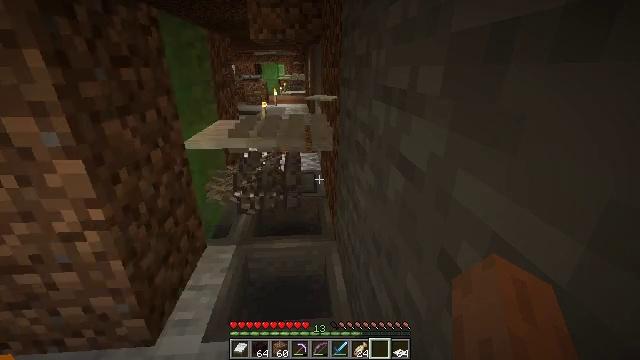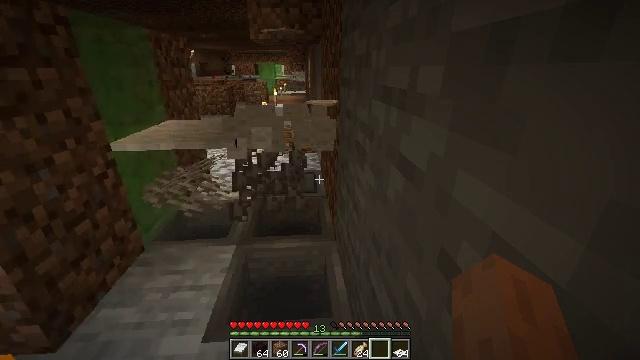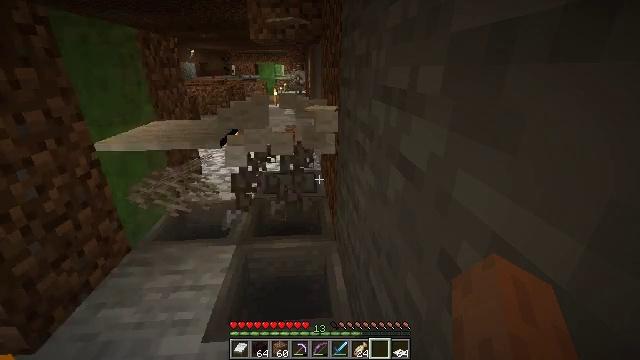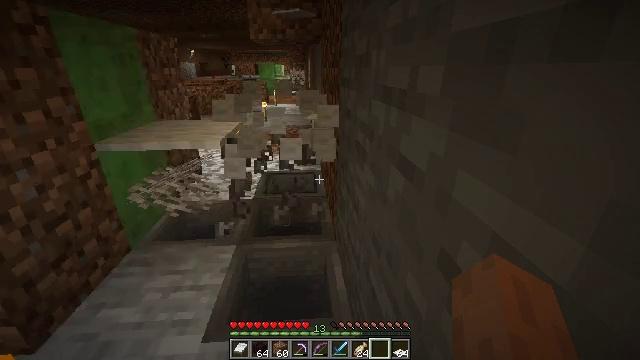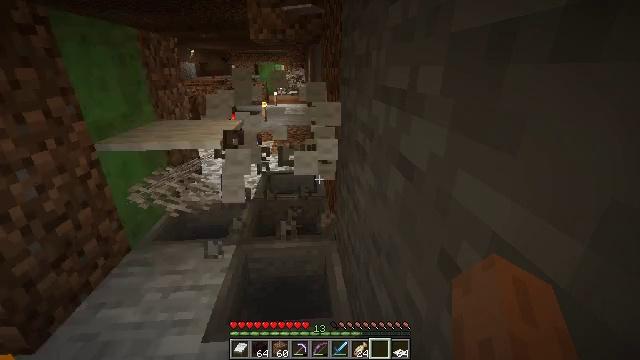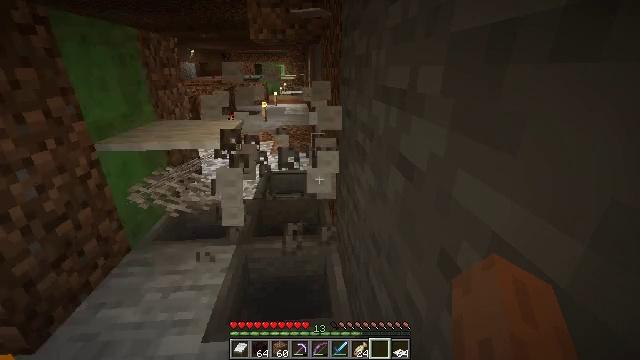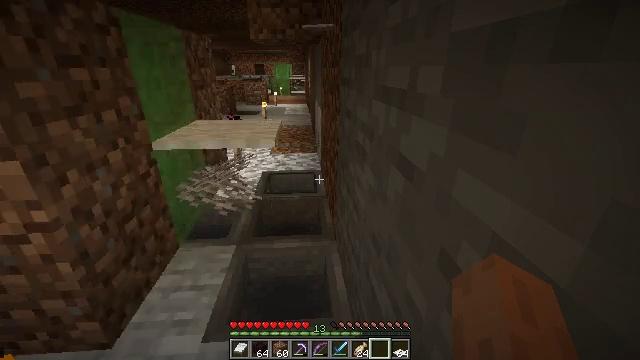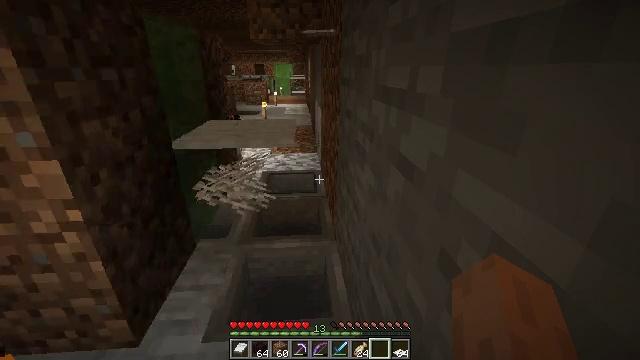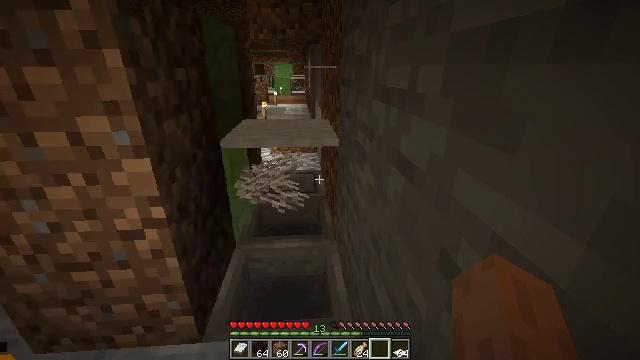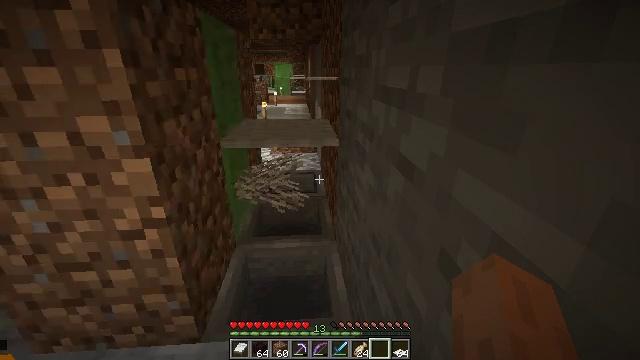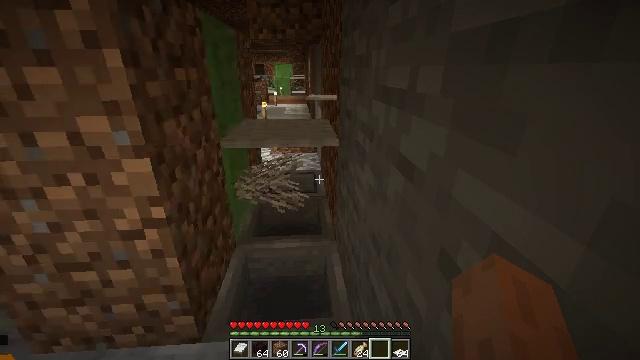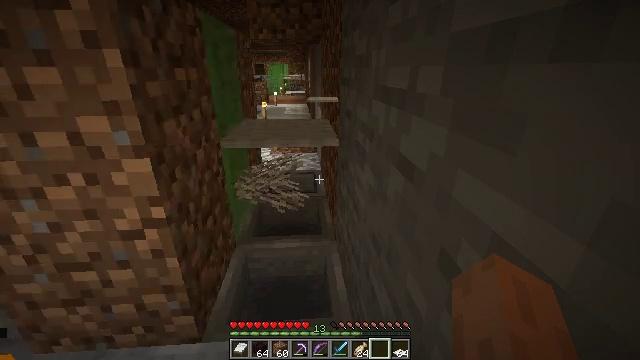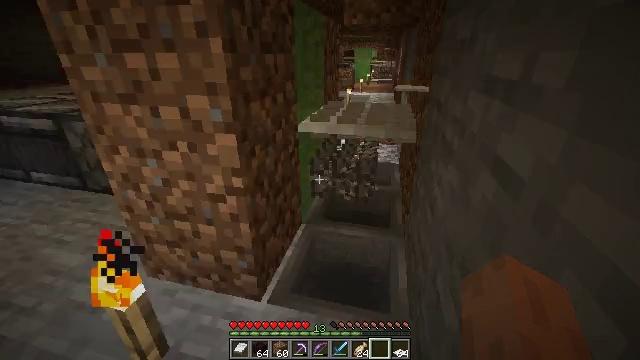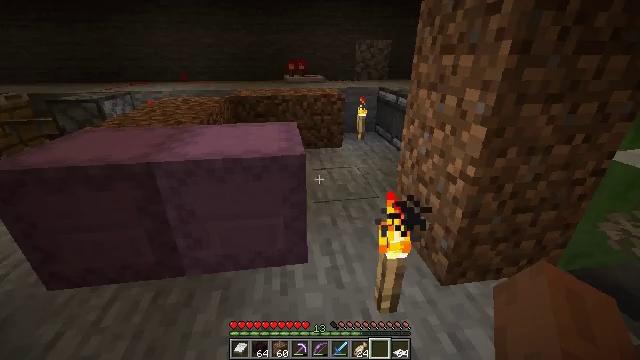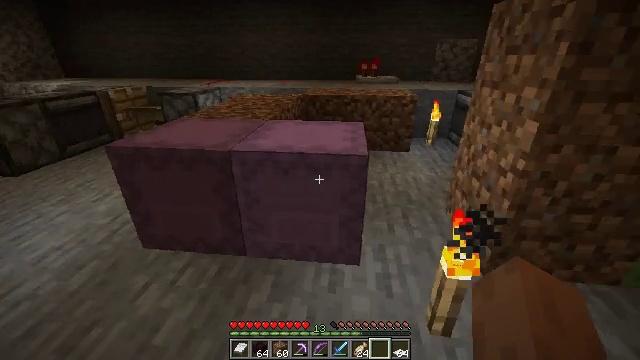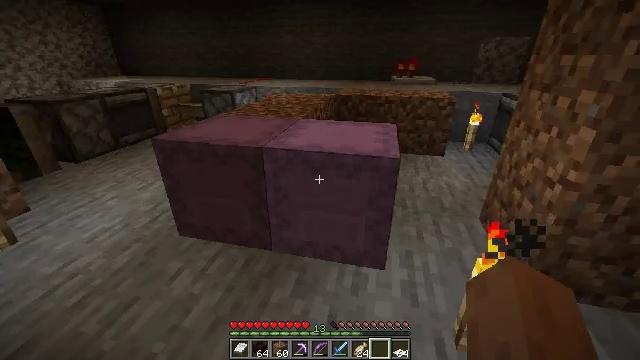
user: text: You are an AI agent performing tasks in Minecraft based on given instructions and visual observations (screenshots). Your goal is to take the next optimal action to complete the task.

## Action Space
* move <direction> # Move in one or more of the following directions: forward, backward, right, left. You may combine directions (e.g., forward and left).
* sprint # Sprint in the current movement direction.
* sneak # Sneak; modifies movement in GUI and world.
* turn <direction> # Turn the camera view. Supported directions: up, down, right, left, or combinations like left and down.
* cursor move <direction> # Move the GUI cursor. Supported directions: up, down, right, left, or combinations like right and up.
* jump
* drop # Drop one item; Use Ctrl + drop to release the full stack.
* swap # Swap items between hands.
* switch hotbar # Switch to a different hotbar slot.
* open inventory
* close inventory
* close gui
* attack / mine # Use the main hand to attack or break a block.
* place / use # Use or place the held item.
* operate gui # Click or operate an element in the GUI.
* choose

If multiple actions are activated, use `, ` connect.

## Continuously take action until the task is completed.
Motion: motion action
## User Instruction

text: Retrieve the shulker box into the inventory.
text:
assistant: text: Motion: no_op
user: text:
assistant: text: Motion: no_op
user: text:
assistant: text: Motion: no_op
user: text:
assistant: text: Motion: no_op
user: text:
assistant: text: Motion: no_op
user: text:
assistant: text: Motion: no_op
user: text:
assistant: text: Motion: no_op
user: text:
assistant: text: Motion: no_op
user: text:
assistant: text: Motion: no_op
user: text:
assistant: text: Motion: no_op
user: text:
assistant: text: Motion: no_op
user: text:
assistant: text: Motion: turn left and down
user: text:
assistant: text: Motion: turn left
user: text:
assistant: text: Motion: turn left
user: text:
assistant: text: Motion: turn left
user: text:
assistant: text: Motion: no_op
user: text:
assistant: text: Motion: no_op
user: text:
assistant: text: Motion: no_op
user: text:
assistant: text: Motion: turn right
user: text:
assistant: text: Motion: turn right
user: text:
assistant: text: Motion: no_op
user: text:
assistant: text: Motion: move forward
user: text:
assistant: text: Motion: move forward
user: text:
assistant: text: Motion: move forward, turn left and down
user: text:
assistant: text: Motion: move forward, turn left and down
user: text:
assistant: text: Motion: move forward, turn left
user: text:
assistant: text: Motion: move forward
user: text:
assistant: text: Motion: move forward, jump
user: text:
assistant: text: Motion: move forward, jump
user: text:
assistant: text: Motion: move forward, turn right, jump